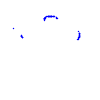
Particle: proton